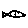
Label: fish